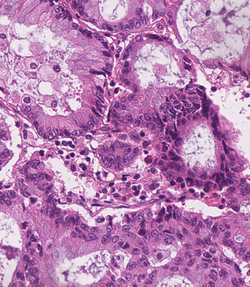
Tumor epithelial tissue: yes
Tumor-associated stroma tissue: yes
Normal tissue: no